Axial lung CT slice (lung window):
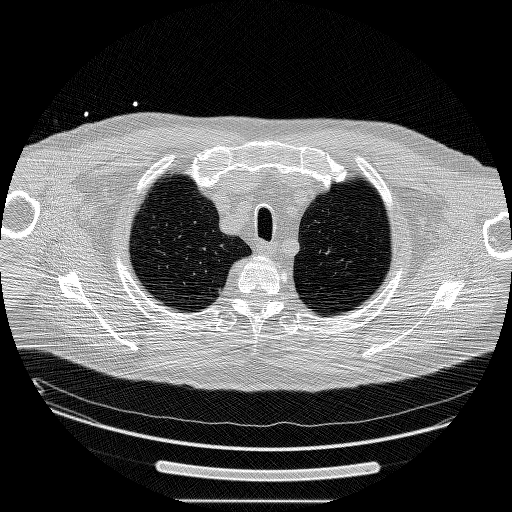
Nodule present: no